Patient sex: M
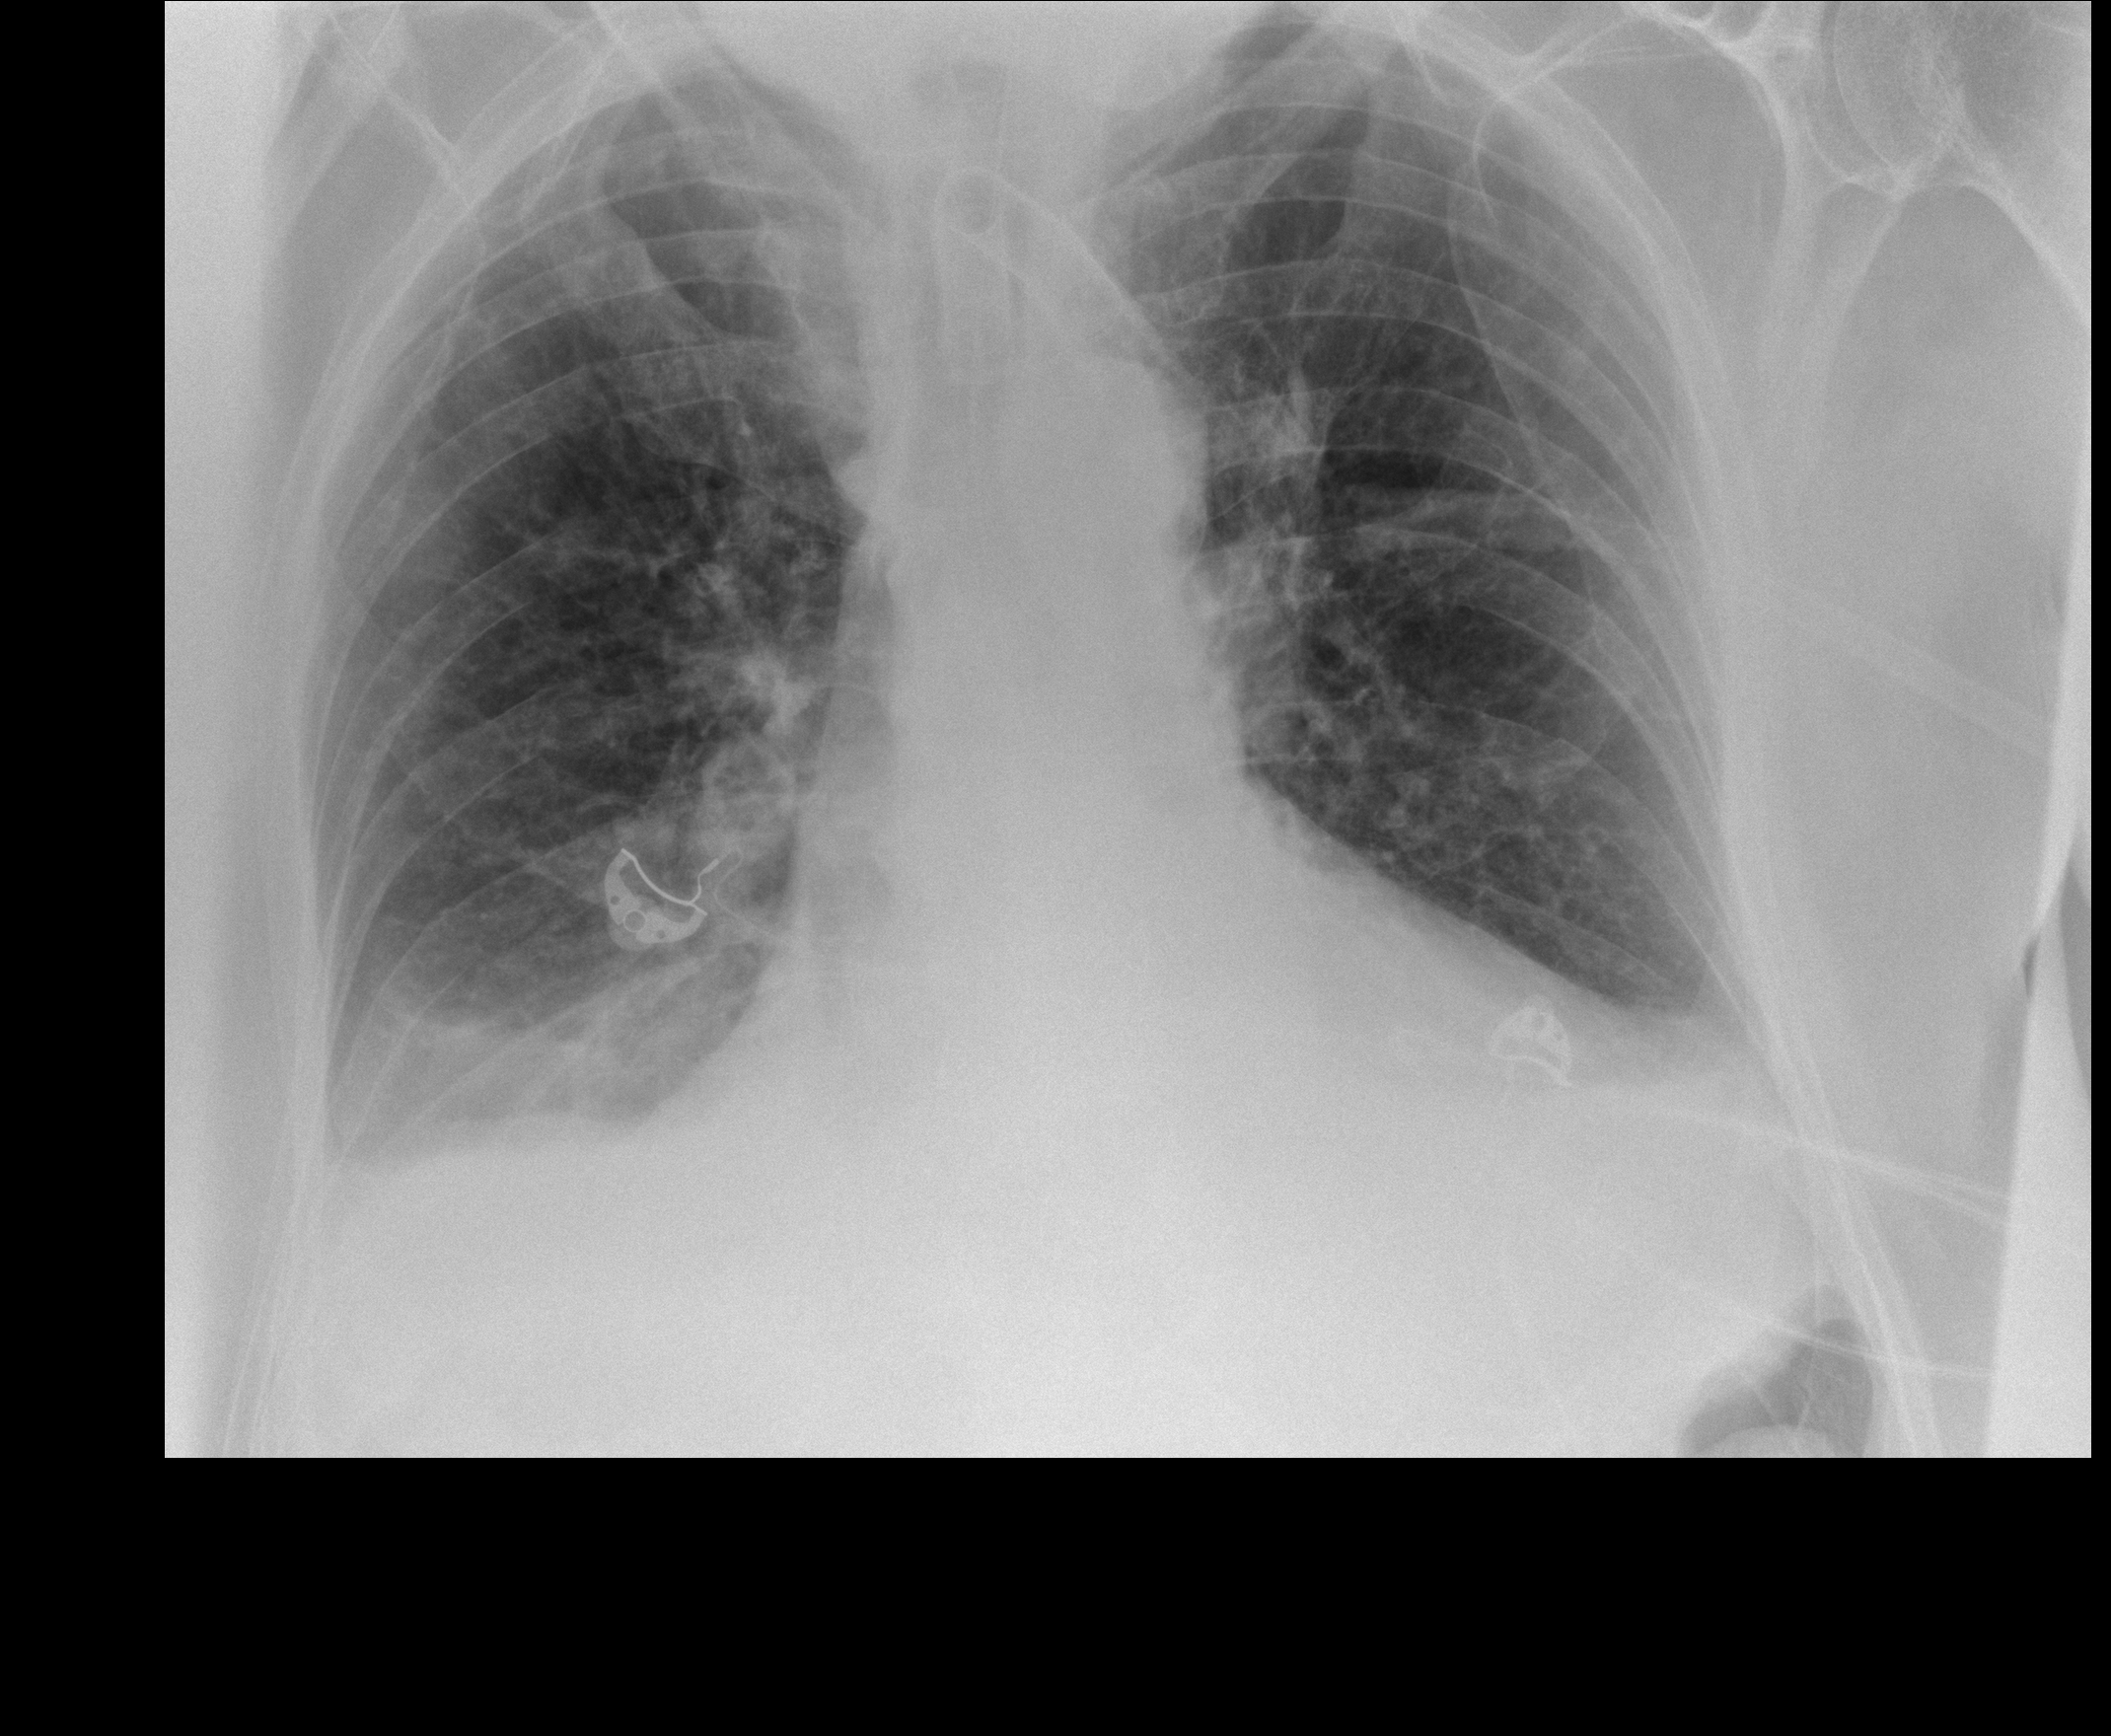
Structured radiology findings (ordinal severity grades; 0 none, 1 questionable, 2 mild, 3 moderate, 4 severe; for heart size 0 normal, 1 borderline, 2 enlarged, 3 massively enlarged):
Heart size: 0
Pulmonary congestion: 2
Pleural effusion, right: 2
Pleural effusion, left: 2
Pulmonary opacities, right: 0
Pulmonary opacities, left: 0
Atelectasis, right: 2
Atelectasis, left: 0